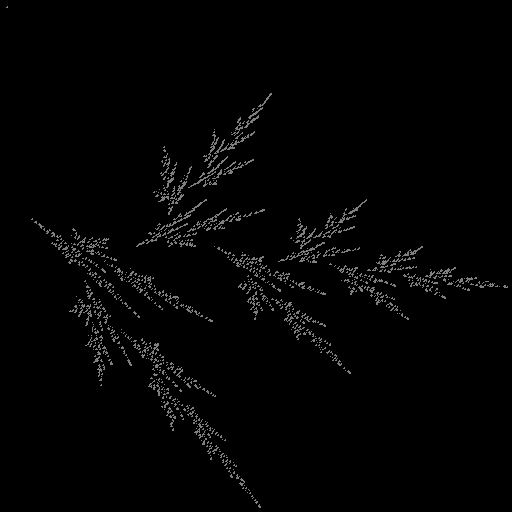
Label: bud